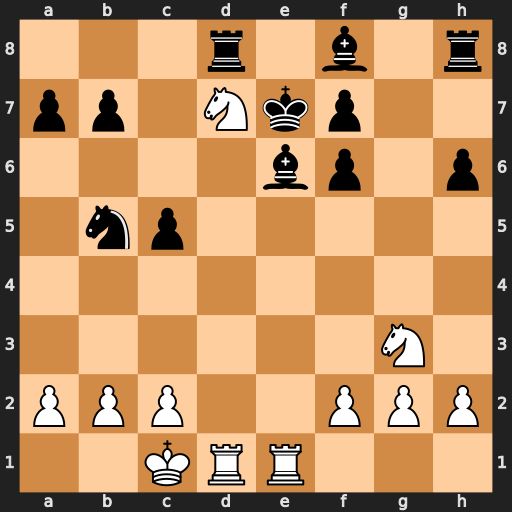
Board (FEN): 3r1b1r/pp1Nkp2/4bp1p/1np5/8/6N1/PPP2PPP/2KRR3
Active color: w
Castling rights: -
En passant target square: -
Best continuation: Nf5+ Ke8 Nxf6#